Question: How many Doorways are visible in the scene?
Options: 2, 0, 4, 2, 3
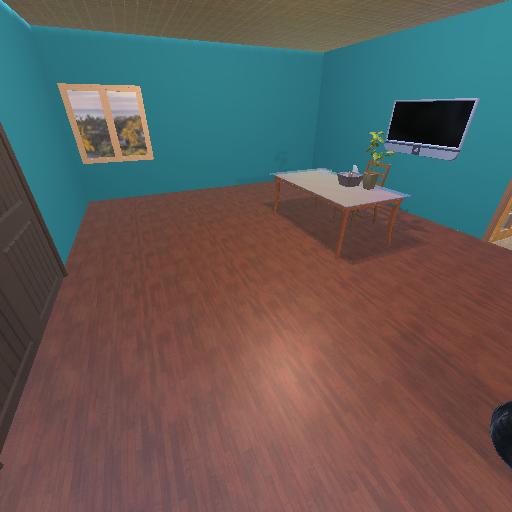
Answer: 2